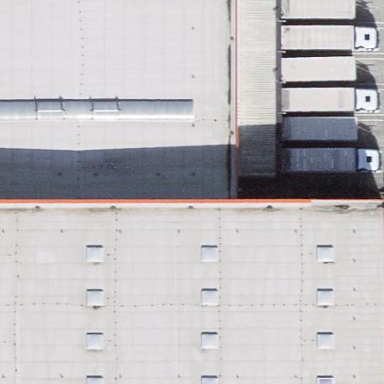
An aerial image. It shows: Industrial building.